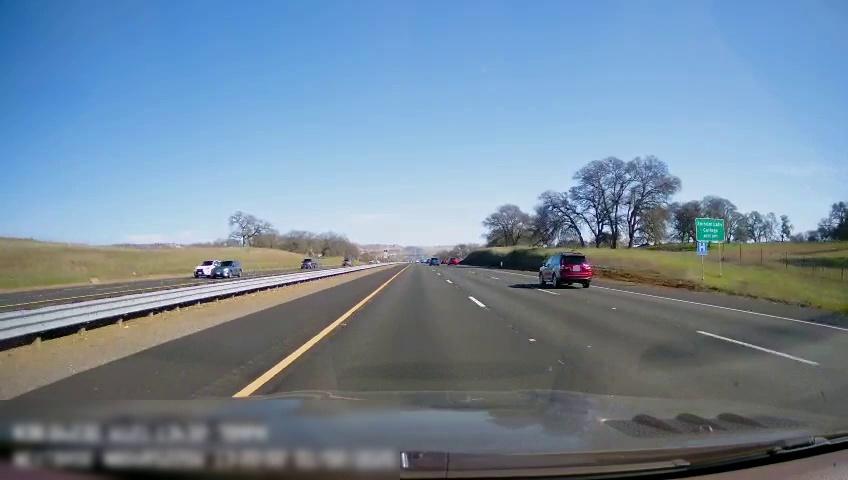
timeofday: Day
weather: Sunny
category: Drivable Space
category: Drivable Space
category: Vehicles | SUV
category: Vehicles | SUV
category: Vehicles | Truck
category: Vehicles | SUV
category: Vehicles | Car
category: Lanes | Opposite Lane
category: Lanes | Current Lane
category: Lanes | Current Lane
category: Lanes | Alternate Lane
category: Lanes | Alternate Lane
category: Traffic | Signs
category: Traffic | Signs